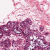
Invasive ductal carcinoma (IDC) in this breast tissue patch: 0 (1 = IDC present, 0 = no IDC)